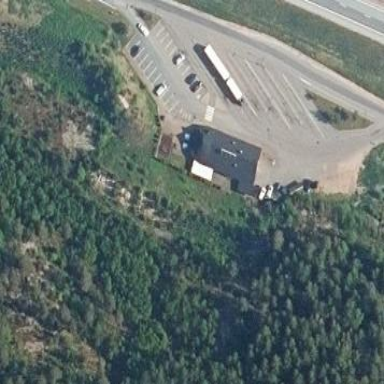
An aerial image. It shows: Rest area along the road.